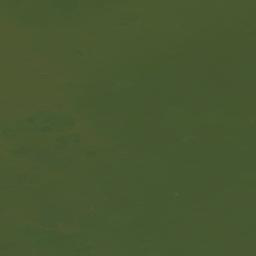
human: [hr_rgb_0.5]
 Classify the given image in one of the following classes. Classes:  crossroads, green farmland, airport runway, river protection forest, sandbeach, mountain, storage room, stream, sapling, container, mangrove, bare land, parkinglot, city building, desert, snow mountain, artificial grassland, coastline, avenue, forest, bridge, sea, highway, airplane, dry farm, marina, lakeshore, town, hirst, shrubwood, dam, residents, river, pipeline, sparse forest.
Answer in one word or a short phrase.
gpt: sea